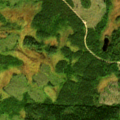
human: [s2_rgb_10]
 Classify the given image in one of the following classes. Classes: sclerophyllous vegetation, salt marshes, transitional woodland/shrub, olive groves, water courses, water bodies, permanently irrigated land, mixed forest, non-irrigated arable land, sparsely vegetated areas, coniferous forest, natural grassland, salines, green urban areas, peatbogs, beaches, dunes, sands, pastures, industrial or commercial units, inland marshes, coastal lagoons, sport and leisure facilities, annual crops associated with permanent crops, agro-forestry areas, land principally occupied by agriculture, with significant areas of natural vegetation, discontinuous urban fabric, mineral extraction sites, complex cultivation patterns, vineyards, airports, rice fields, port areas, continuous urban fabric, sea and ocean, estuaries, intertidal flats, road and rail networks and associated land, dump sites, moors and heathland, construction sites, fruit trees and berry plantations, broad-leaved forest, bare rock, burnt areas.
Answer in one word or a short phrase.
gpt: coniferous forest, mixed forest, transitional woodland/shrub